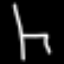
Label: chair